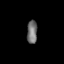
Tissue: prostate
Cell type: T cells
Senescence score: 0.7663
Nuclear area (px): 234
Mean DAPI intensity: 113.406